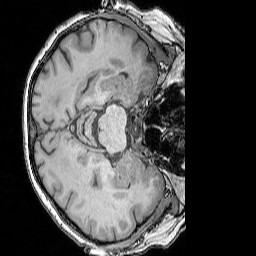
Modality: T1w
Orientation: axial
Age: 77
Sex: female
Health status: ill
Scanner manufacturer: siemens
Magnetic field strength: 3 T
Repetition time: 1.75 s
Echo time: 0.00418 s